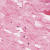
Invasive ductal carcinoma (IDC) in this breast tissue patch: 0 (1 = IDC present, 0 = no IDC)